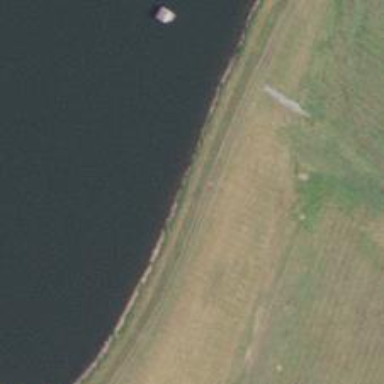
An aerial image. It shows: Reservoir.